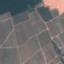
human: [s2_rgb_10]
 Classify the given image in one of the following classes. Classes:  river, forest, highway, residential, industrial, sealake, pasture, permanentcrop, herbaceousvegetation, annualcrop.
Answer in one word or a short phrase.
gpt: PermanentCrop